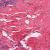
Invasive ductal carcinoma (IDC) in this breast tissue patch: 0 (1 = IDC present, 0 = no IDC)